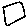
Label: square